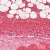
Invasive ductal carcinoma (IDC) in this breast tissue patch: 0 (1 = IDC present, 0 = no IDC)